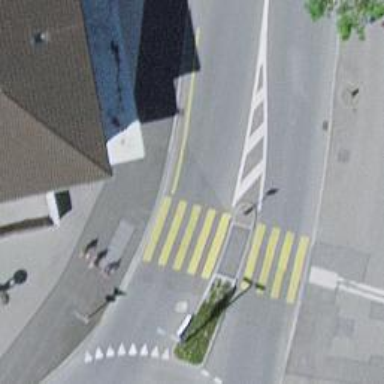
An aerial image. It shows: Marked zebra crossing with pedestrian island.